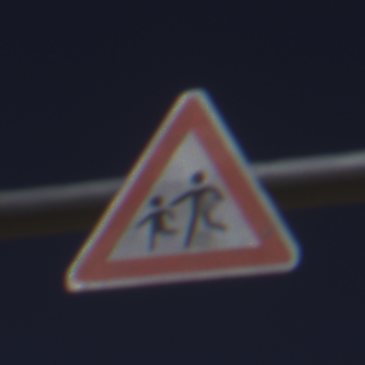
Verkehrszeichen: KinderRechts
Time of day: Midday
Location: Outdoor (Nature)
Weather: Clear
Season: NotSpecified
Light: Natural